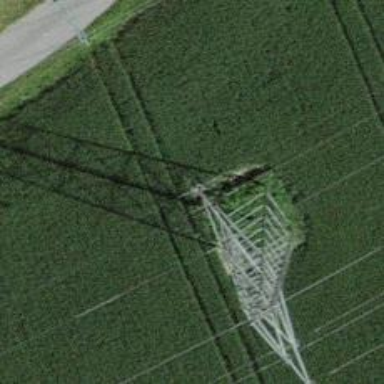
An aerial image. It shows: Lattice structure tower.